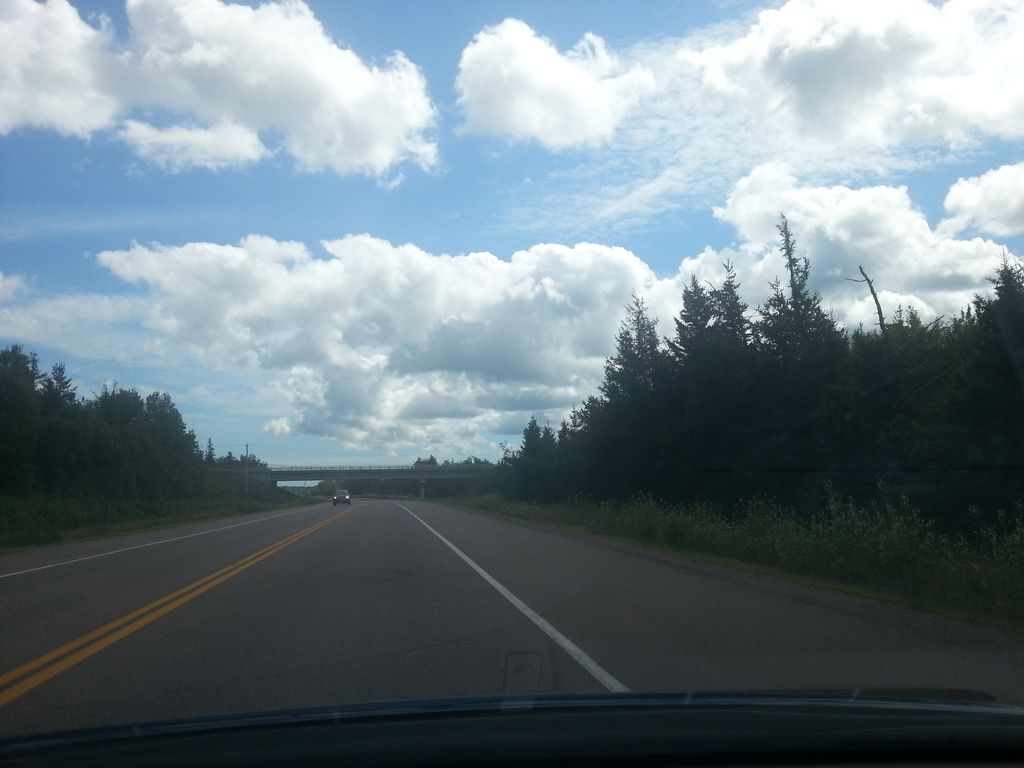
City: charlottetown